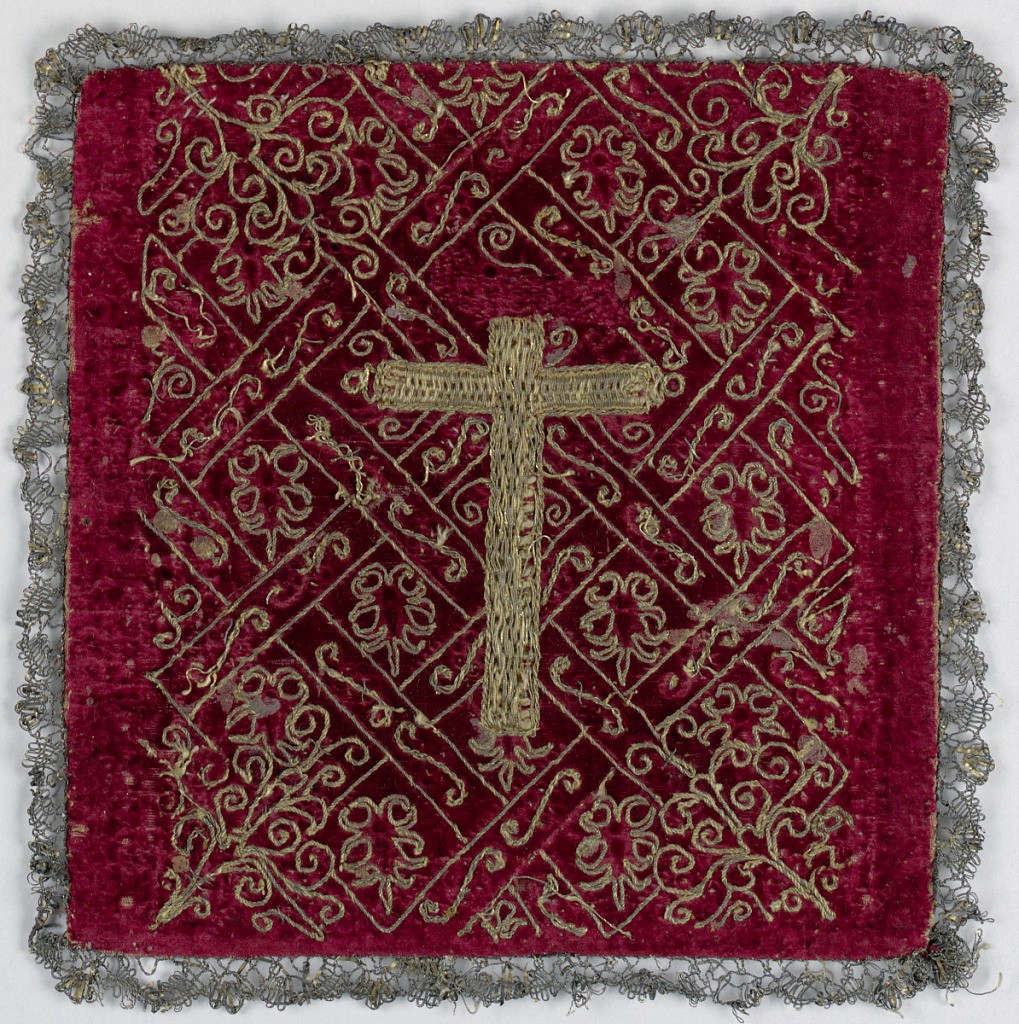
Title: Textile
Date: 16th–early 17th century
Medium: silk, metal Technique: embroidery on velvet
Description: Small square of red velvet, embroidered in gold in all-over pattern of interlacing geometric design, with foliage forms in spaces, and corner designs of foliage all highly stylized. Cross in center, gold thread worked over cord to give relief. Trimmed with narrow gold lace. Backed with dark green plain raw silk (probably Spanish) of later date, 18th century, than embroidery.